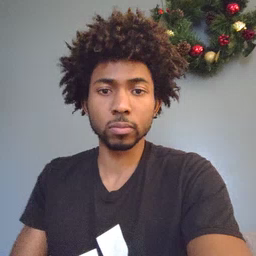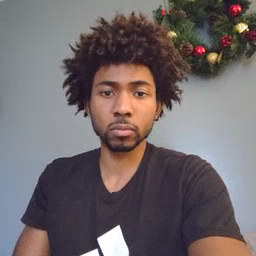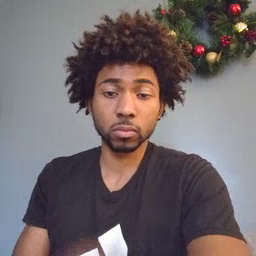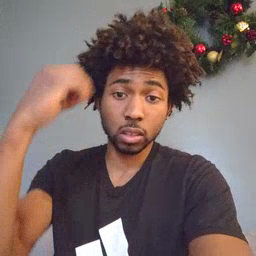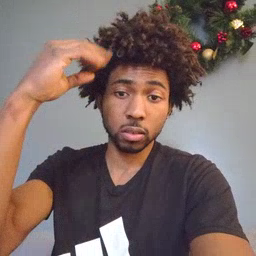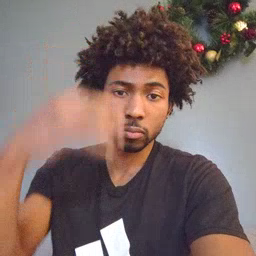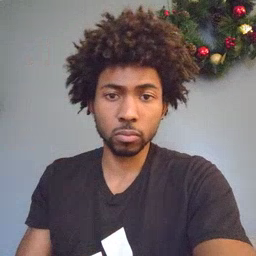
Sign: shower